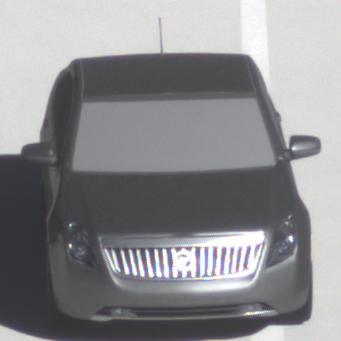
Make: Mercury
Model: Milan
Detailed model: -
Model produced from: 2009
Model produced until: 2010
Doors: 4
Color: gray
Road condition: dry road
Daytime: morning or afternoon
Contrast: high contrast